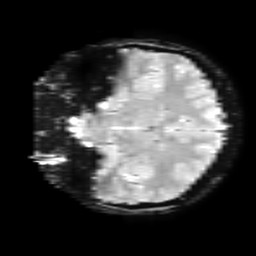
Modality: T2starw
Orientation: coronal
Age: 22
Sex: female
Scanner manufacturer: ge
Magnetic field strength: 3 T
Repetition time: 0.65 s
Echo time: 0.02 s